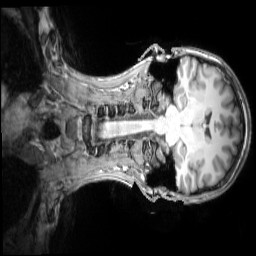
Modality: T1w
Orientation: coronal
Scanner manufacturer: siemens
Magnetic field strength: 3 T
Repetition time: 2.3 s
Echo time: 0.0033 s